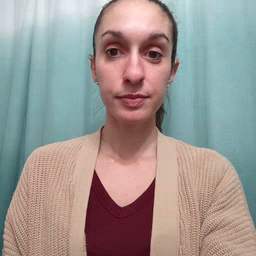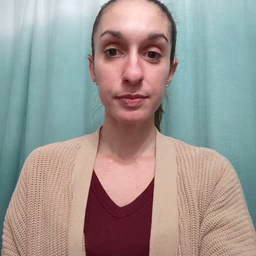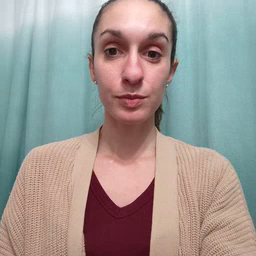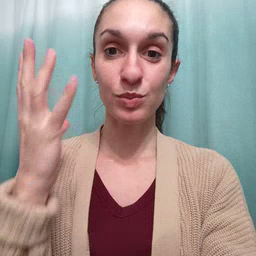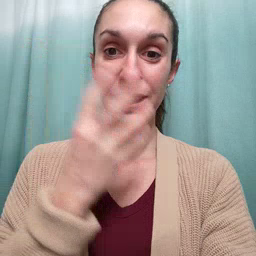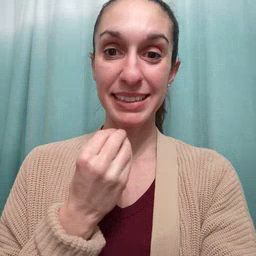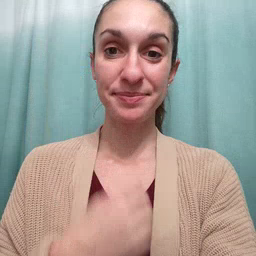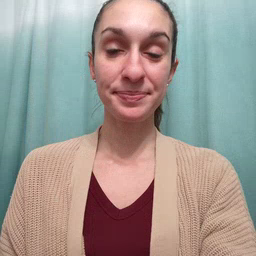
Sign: pretty